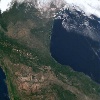
Label: land